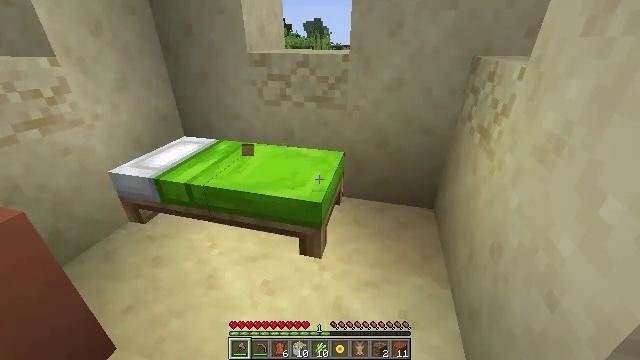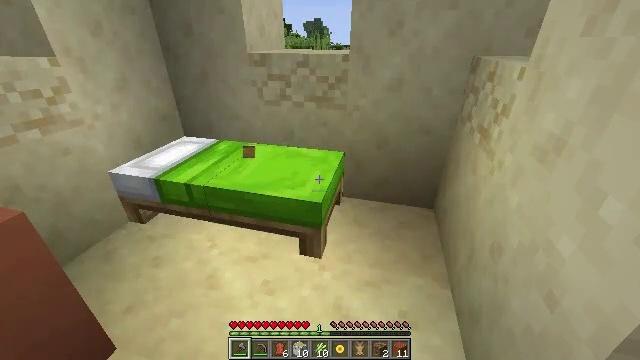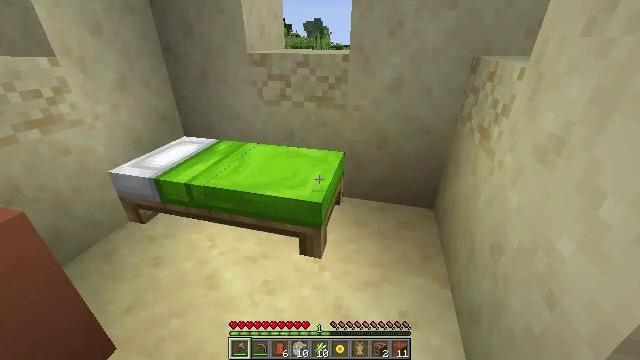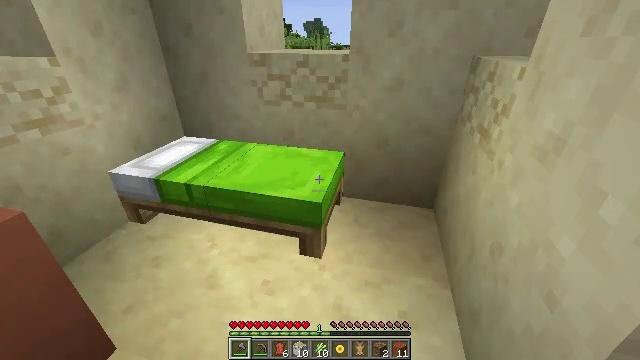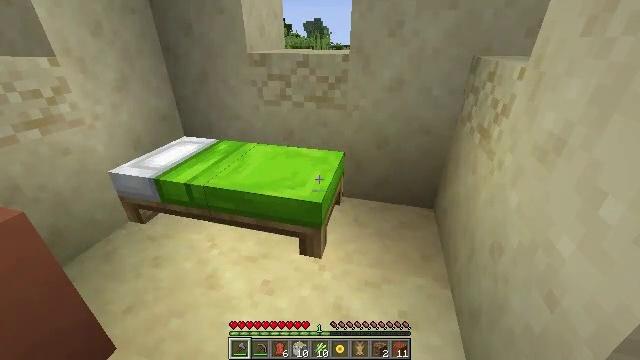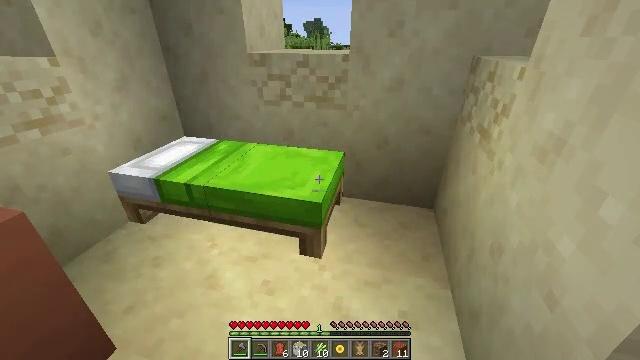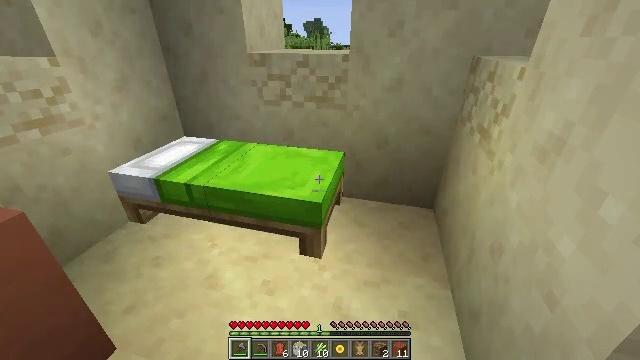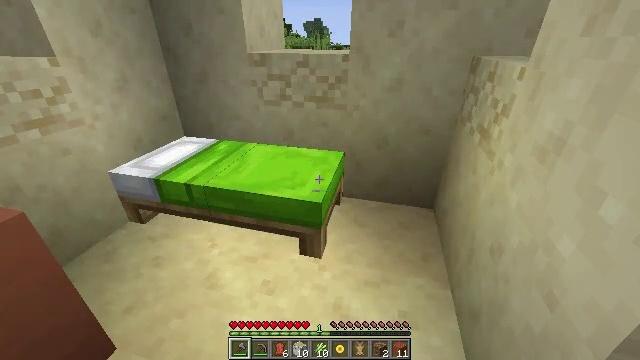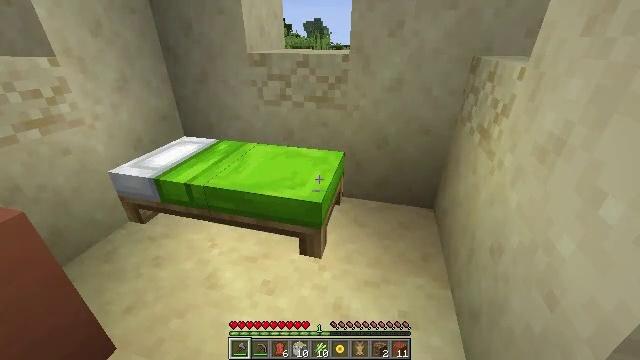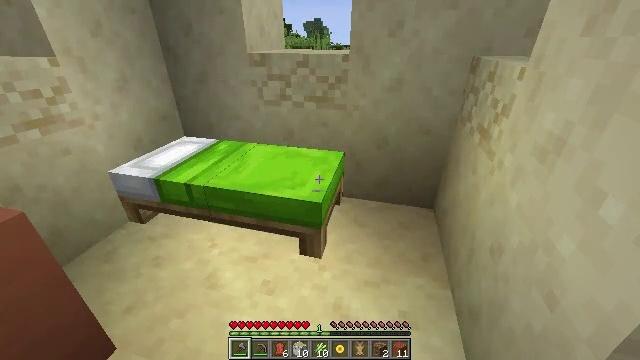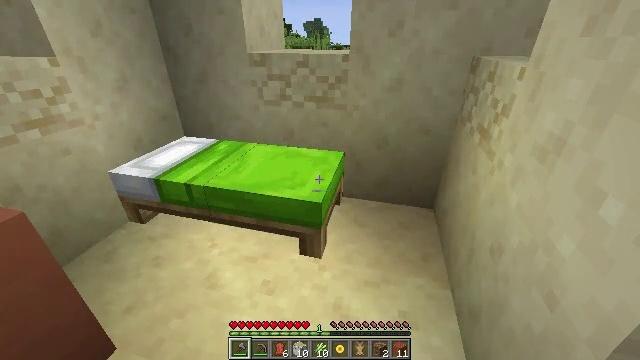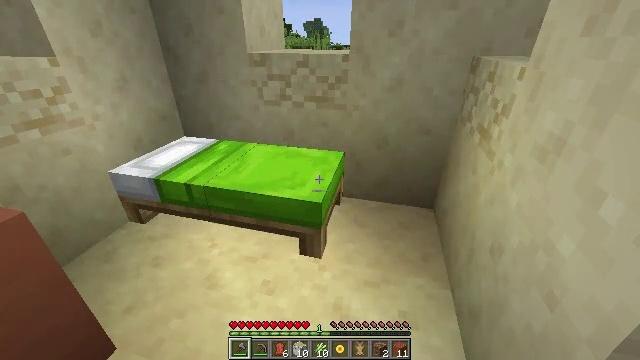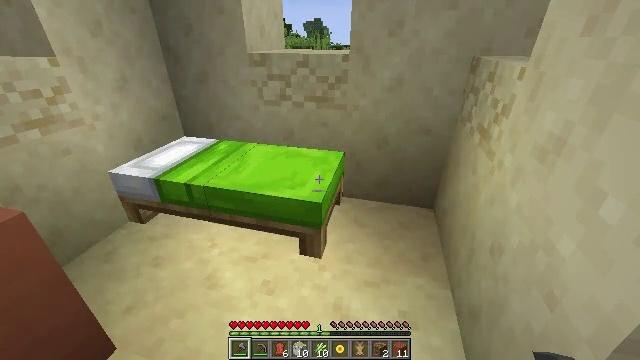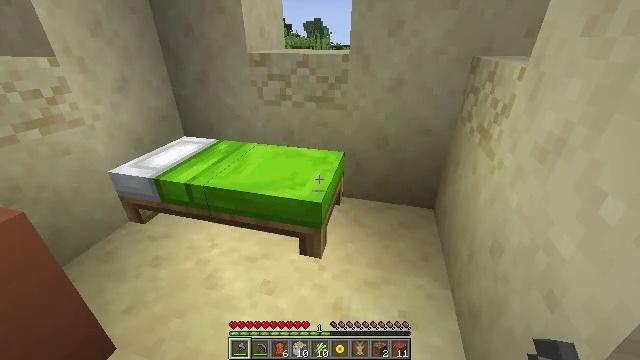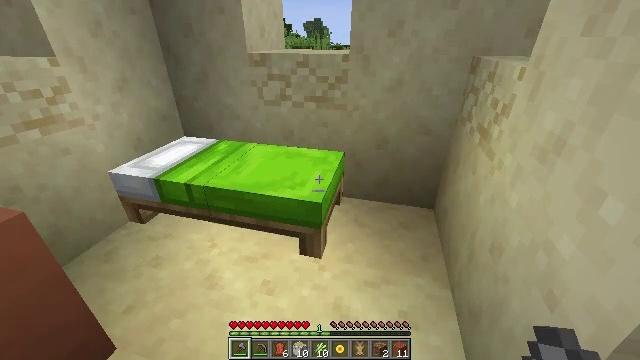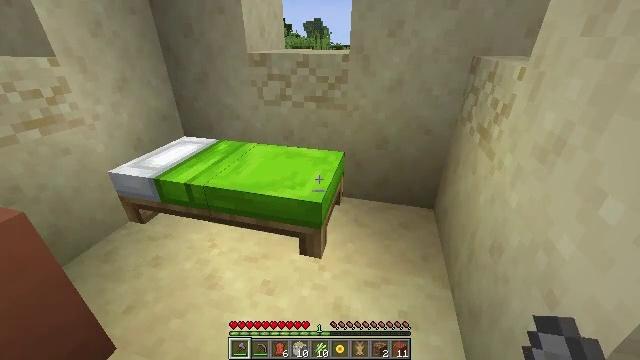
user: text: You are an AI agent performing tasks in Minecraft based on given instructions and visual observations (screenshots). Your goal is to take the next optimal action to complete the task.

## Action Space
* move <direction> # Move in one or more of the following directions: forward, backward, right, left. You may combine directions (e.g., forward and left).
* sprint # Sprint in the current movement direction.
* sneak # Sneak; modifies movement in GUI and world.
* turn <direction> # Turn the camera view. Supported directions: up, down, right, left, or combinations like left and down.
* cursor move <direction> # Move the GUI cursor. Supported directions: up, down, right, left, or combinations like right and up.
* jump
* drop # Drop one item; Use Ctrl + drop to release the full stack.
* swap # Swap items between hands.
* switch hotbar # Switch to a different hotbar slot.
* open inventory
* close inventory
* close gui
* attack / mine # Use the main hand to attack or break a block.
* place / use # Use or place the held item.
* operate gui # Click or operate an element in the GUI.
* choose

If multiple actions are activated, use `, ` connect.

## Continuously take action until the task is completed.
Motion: motion action
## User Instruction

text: craft item air
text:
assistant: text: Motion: no_op
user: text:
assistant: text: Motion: no_op
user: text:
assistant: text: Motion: no_op
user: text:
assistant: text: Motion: no_op
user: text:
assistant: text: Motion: no_op
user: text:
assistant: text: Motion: no_op
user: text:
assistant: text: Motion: no_op
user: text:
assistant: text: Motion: no_op
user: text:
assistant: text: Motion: no_op
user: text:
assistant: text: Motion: no_op
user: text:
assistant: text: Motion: no_op
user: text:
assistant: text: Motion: no_op
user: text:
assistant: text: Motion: no_op
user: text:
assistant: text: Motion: no_op
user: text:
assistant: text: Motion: no_op
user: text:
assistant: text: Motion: no_op
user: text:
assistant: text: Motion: use / place
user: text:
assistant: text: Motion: no_op
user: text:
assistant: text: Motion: no_op
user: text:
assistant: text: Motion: no_op
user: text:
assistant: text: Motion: no_op
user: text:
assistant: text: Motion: no_op
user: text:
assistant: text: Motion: no_op
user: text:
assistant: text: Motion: no_op
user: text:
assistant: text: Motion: no_op
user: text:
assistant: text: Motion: no_op
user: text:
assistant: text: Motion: use / place
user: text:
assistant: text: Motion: no_op
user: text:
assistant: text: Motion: no_op
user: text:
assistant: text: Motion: no_op